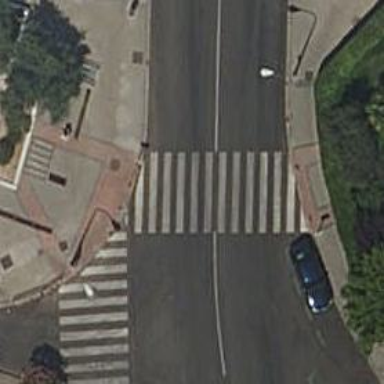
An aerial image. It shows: Uncontrolled crossing on the road.